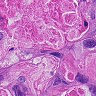
Metastatic tissue present: yes